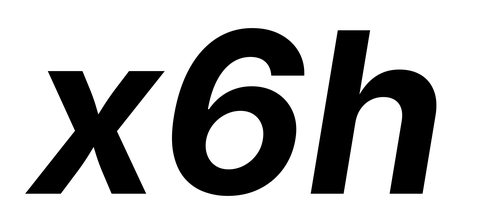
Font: Inter-Italic_Bold_Italic